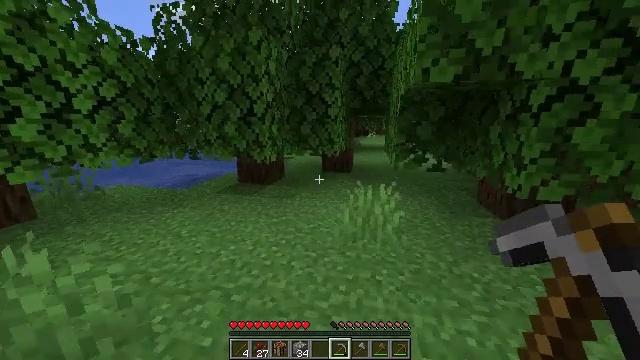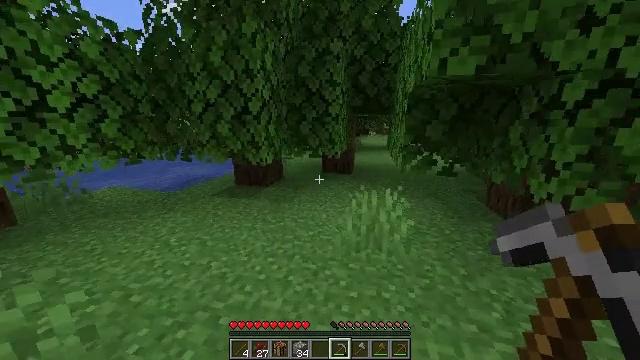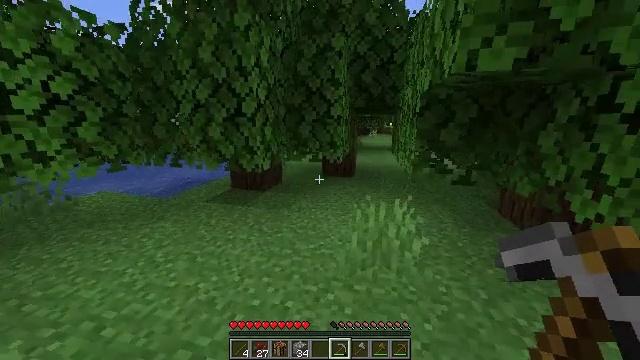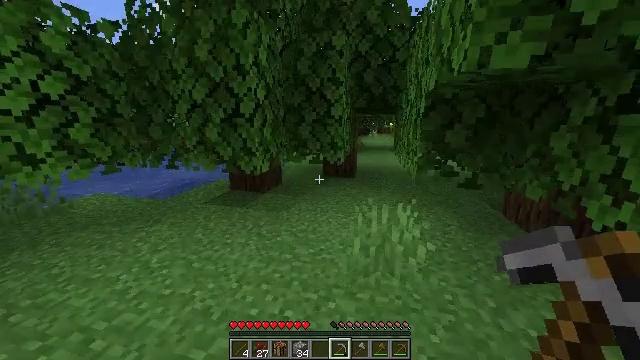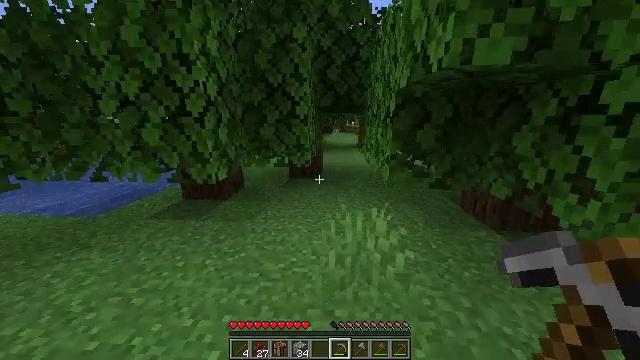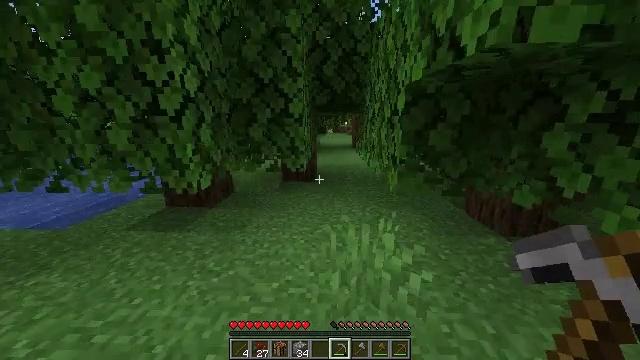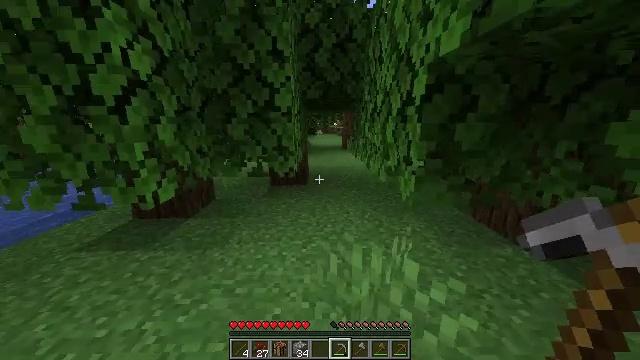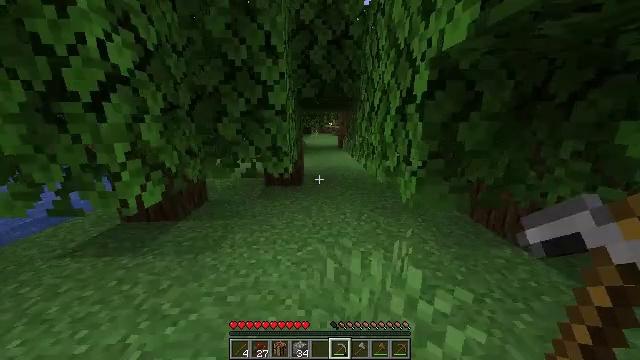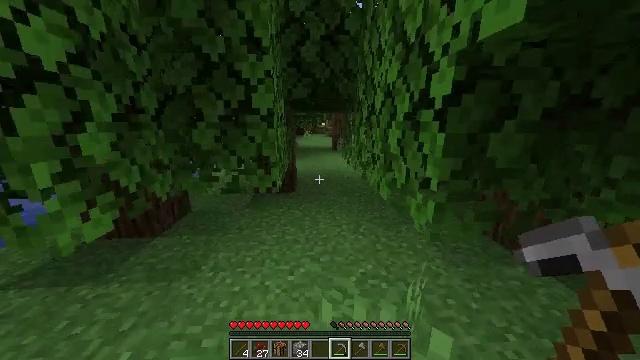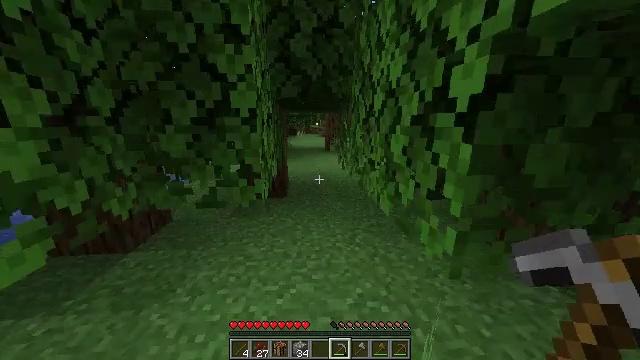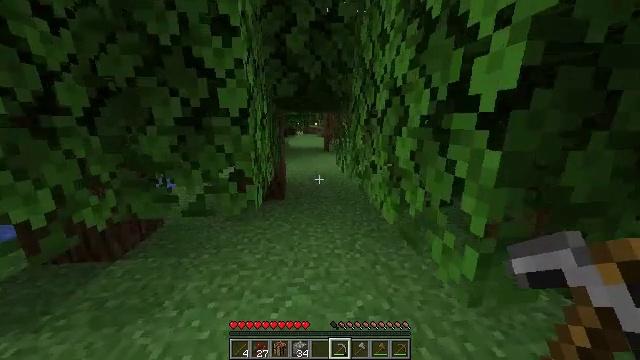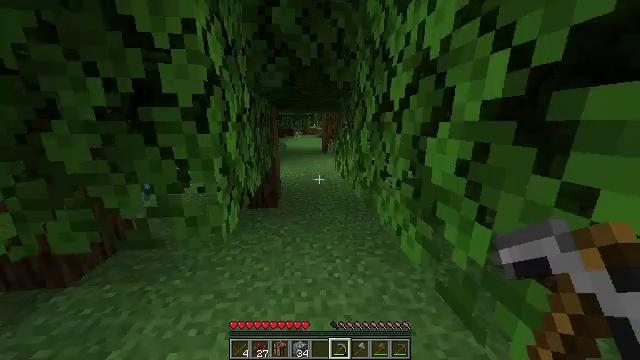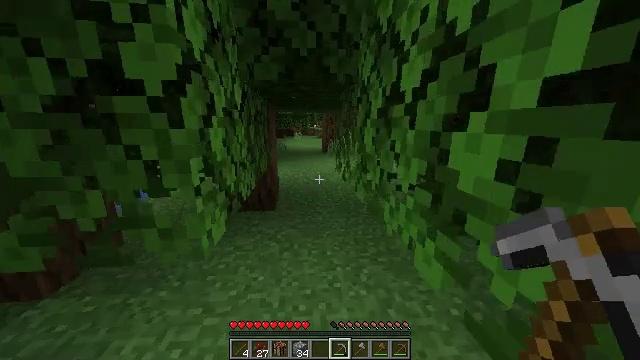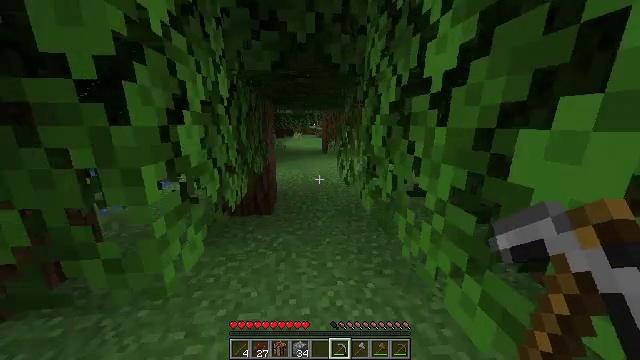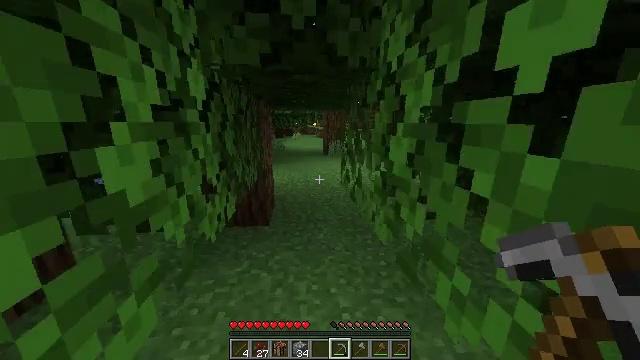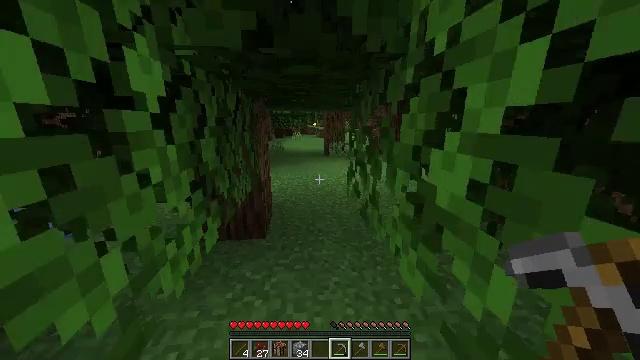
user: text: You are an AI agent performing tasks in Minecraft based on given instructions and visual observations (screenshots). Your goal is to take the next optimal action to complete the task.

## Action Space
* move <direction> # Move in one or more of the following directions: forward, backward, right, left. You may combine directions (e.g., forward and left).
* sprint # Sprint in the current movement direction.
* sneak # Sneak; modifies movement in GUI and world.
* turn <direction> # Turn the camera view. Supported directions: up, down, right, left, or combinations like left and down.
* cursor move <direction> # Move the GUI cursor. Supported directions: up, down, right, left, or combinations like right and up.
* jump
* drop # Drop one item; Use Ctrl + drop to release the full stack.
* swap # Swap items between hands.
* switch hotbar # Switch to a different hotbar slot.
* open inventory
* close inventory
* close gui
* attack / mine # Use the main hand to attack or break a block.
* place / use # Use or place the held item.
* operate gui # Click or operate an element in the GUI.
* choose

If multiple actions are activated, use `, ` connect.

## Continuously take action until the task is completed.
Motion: motion action
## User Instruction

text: Pick up the poppy from the field.
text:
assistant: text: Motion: move forward
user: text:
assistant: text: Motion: move forward
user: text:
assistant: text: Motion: move forward
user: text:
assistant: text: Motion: move forward, turn right
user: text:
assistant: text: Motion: move forward, turn right
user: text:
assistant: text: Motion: move forward, turn right
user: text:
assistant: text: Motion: move forward, turn right
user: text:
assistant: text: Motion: move forward, turn right
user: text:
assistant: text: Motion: move forward, turn right
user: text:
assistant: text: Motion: move forward
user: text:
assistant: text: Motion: move forward
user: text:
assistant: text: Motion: move forward
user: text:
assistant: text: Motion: move forward
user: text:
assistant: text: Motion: move forward
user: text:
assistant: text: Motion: move forward
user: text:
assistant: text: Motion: move forward
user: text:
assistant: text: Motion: move forward
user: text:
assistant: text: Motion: move forward
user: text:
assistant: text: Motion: move forward
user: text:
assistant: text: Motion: move forward
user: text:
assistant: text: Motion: move forward
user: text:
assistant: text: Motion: move forward
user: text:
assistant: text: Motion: move forward
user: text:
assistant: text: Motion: move forward
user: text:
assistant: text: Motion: move forward
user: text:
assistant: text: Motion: move forward, turn left and up
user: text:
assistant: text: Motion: move forward
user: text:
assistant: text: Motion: move forward
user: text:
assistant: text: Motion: move forward
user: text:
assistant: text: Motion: move forward